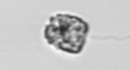
Label: coccolithophorid